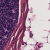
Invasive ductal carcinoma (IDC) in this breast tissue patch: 0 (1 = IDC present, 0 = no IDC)